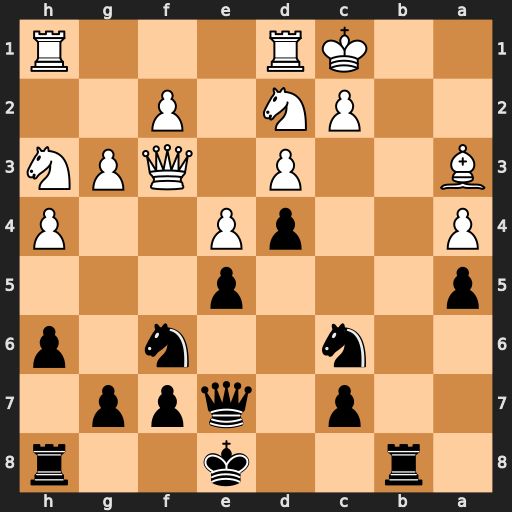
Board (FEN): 1r2k2r/2p1qpp1/2n2n1p/p3p3/P2pP2P/B2P1QPN/2PN1P2/2KR3R
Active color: b
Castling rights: k
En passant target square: -
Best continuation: Qxa3#